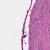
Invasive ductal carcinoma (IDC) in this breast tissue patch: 1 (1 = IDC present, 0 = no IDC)